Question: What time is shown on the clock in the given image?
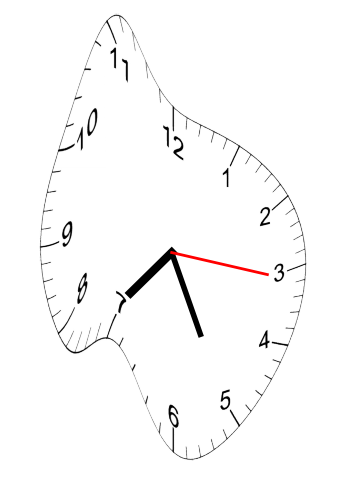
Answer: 07:25:16